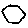
Label: hexagon